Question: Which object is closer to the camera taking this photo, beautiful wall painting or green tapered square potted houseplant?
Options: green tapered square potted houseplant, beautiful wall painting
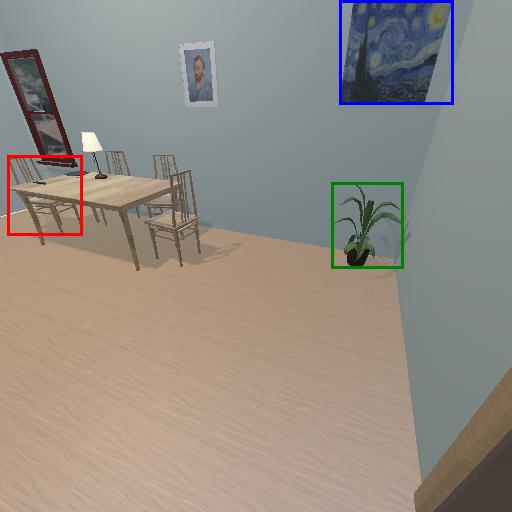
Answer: green tapered square potted houseplant